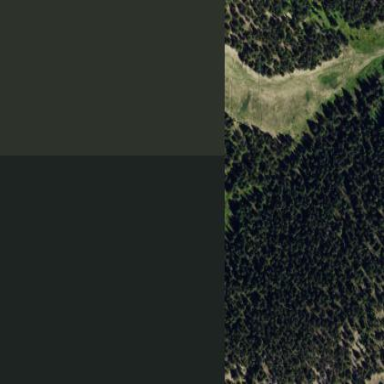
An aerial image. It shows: Evergreen needle-leaved woodland.